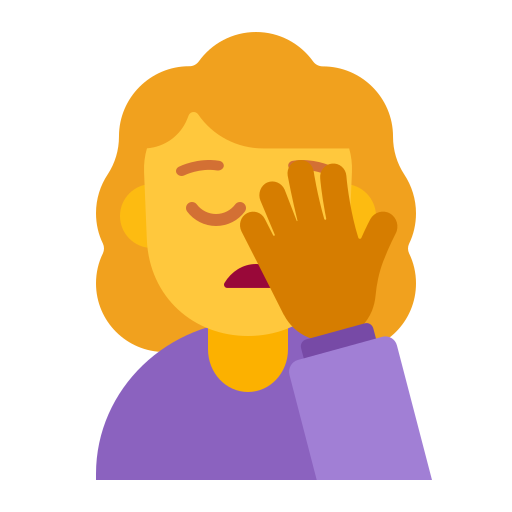
woman facepalming flat default